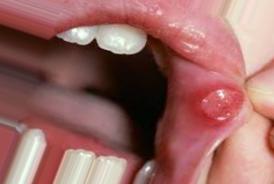
Condition: Mouth Ulcer